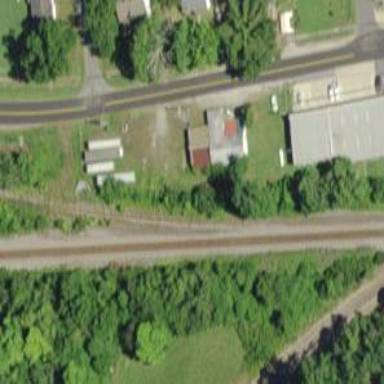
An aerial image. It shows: Abandoned railway.